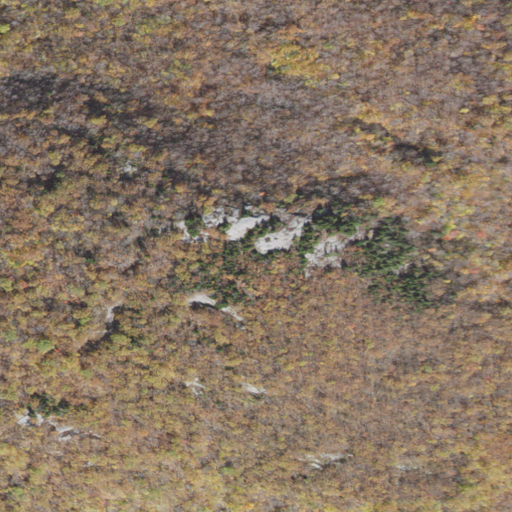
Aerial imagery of mountain in New Hampshire named Bald Knob containing deciduous forest, mixed forest, and shrub